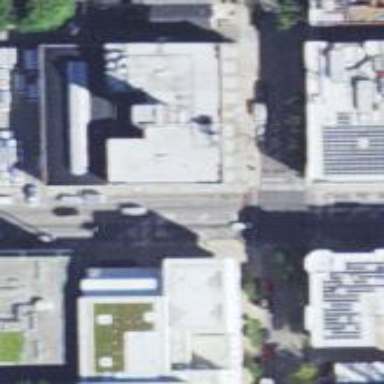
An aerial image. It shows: Commercial building.